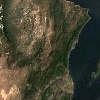
Label: land